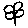
Label: flower